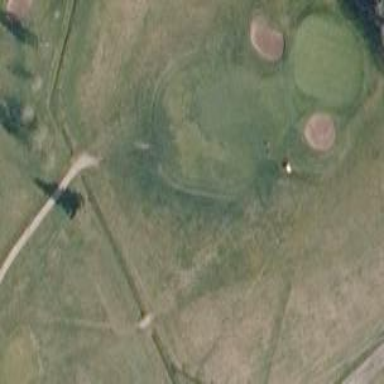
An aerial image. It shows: Grassy area designated as golf fairway.